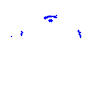
Particle: pion